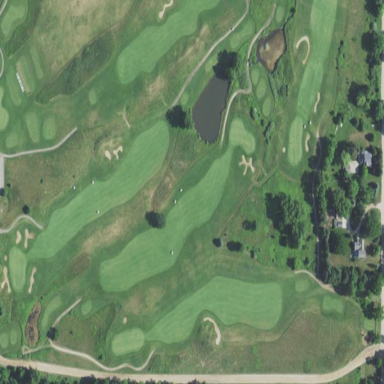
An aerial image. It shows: Area with grass used as rough in golf course.